Interaction volume radius: 10 \u00c5
Interaction volume height: 25 \u00c5
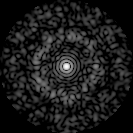
Disorder parameter: 0.8432